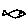
Label: fish